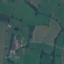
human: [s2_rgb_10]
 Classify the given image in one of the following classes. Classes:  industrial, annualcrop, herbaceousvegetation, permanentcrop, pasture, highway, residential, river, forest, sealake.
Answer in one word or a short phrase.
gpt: Pasture